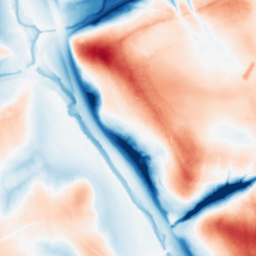
Category: classical
Decomposition family: gaussian_anisotropic
Decomposition parameters: sigma_x: 20
sigma_y: 20
Upsampling method: cubic_mitchell
Upsampling parameters: scale: 2
Upsampling scale: 2